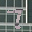
Label: 7